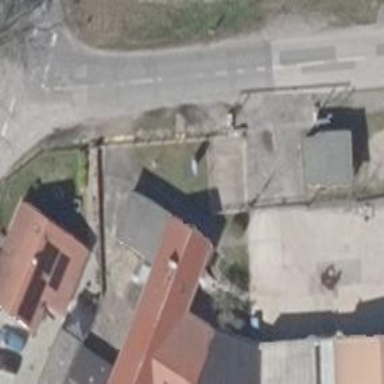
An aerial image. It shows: Car repair shop.